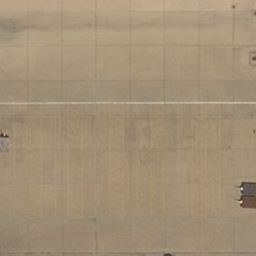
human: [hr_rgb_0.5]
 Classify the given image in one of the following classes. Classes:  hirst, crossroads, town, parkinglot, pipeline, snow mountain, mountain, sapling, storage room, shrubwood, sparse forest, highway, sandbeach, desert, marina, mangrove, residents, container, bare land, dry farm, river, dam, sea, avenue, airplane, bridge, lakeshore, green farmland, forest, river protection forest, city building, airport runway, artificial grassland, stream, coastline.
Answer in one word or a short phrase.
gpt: airport runway